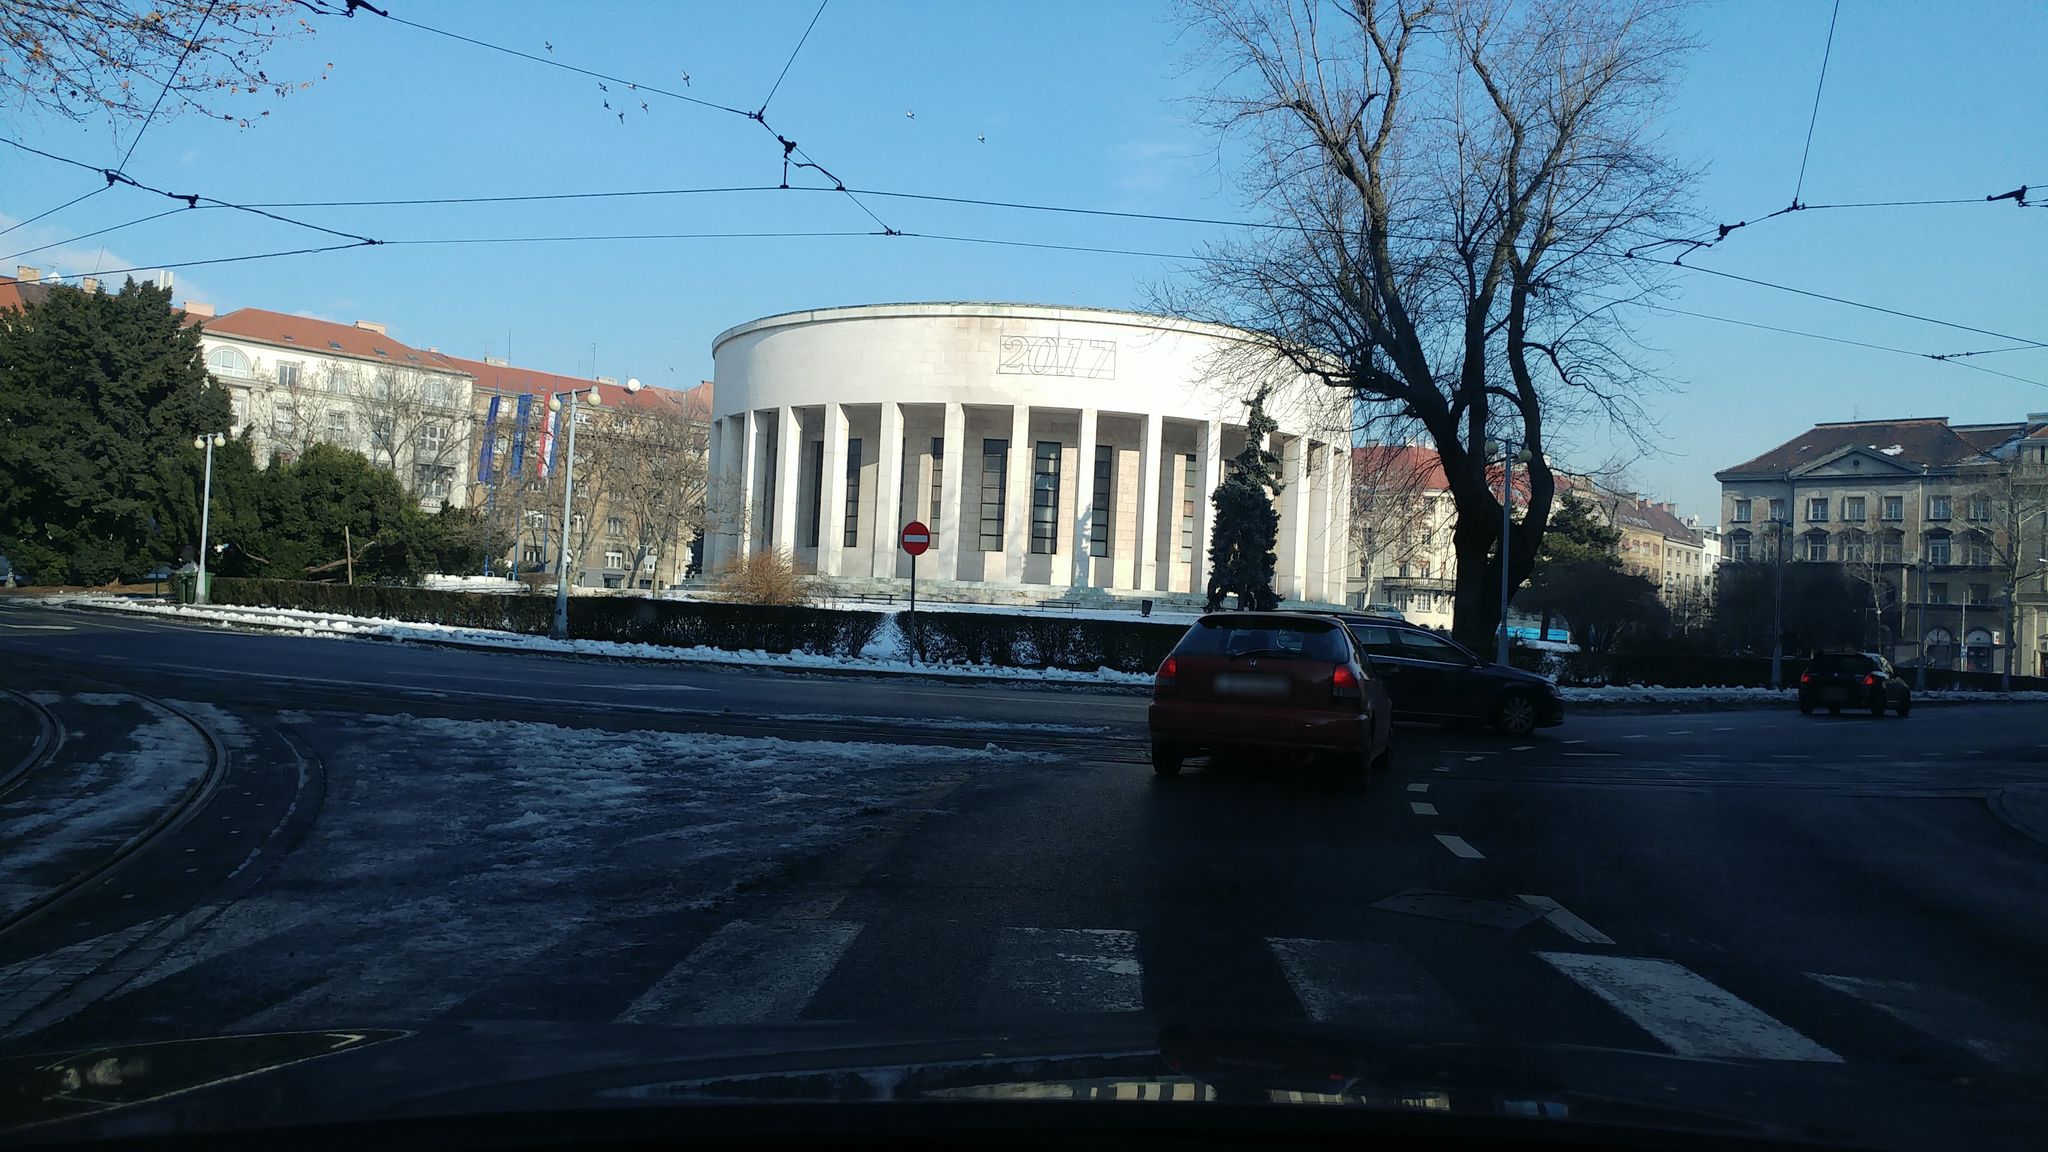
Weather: snowy
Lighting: day
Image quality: good
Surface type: driving surface
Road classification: secondary
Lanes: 4
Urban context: urban centre
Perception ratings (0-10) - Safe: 2.94, Lively: 2.11, Beautiful: 2.72, Boring: 7.05, Depressing: 3.68, Wealthy: 4.09